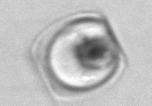
Label: Lauderia_annulata